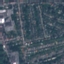
Label: Residential